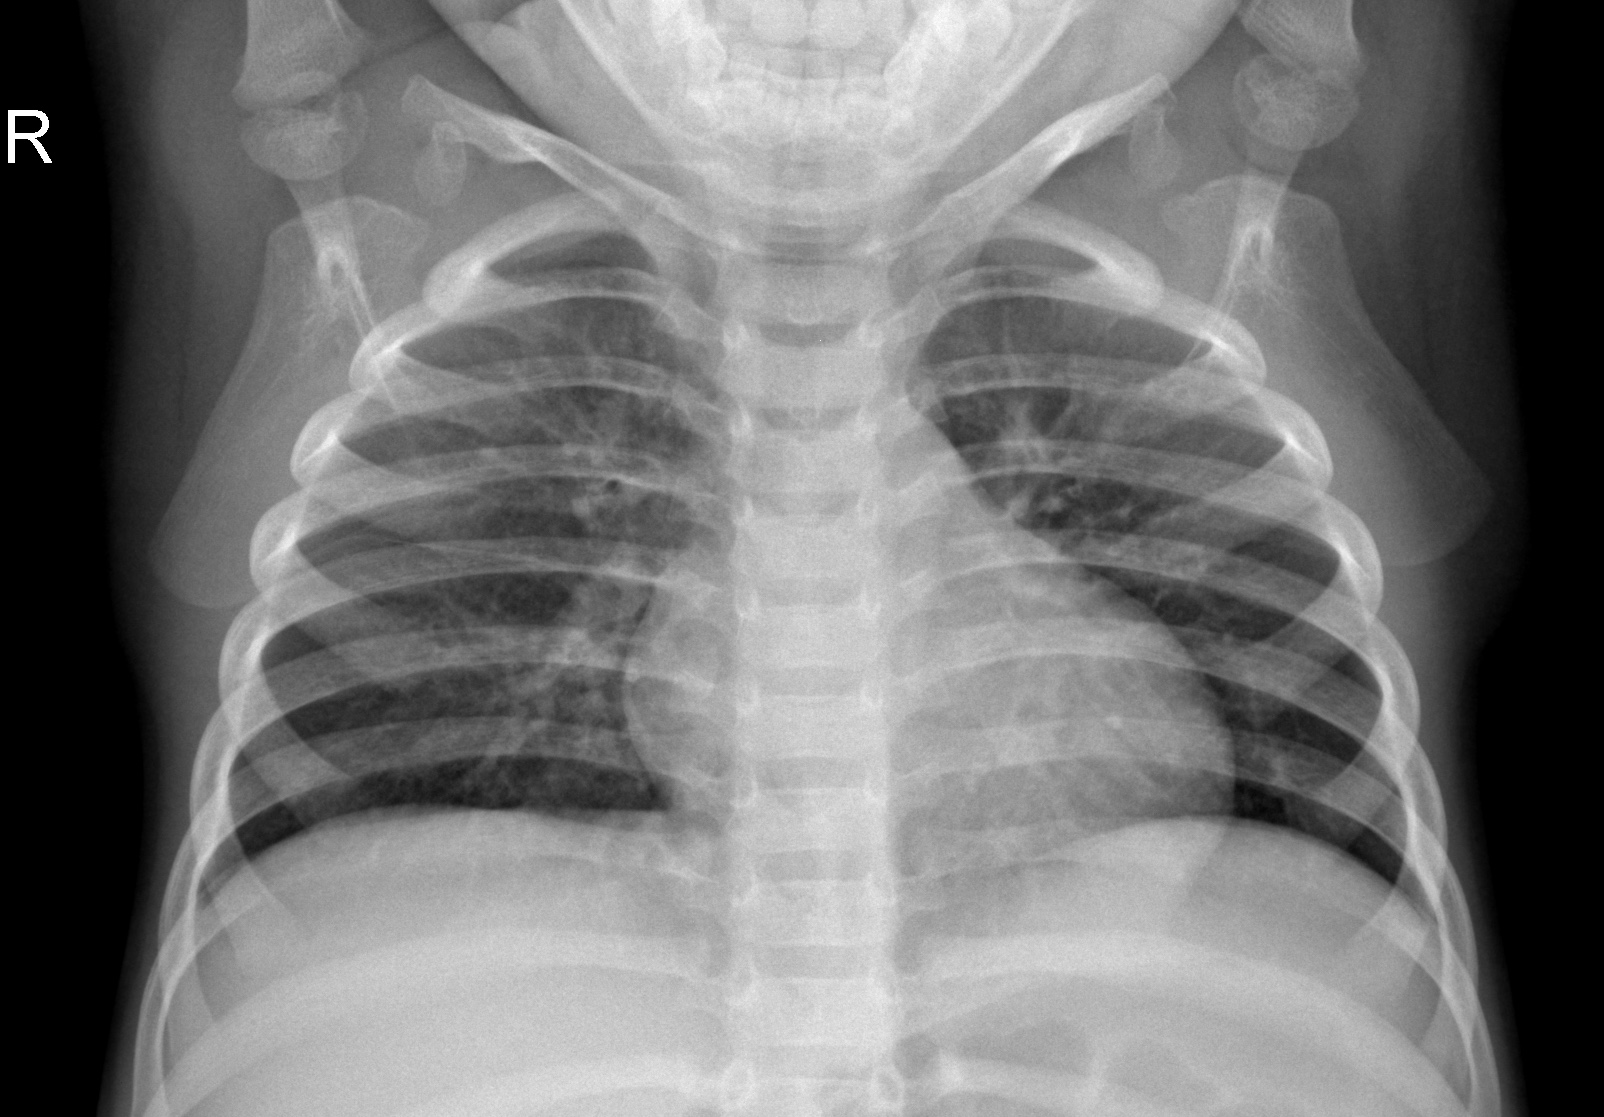
Diagnosis: NORMAL